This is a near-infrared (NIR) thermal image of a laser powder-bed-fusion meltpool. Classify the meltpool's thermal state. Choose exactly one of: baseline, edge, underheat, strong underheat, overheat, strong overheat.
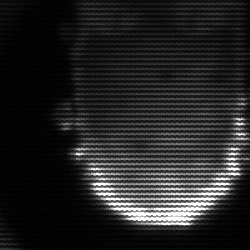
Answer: baseline